Aerial crown-view tile of a tropical tree (Barro Colorado Island, Panama), acquired 20250217:
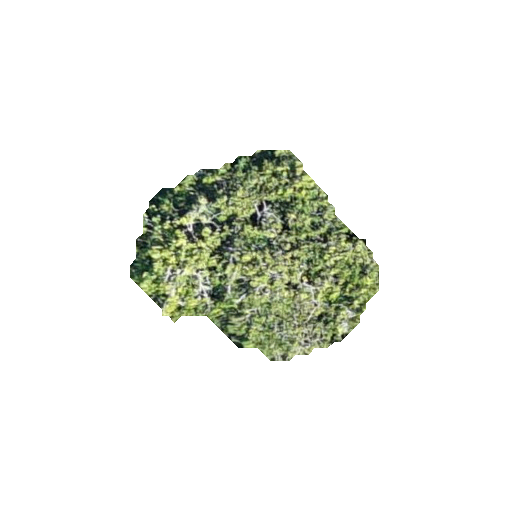
Species: Protium panamense
GBIF accepted scientific name: Protium panamense
Crown area: 51.617 m²